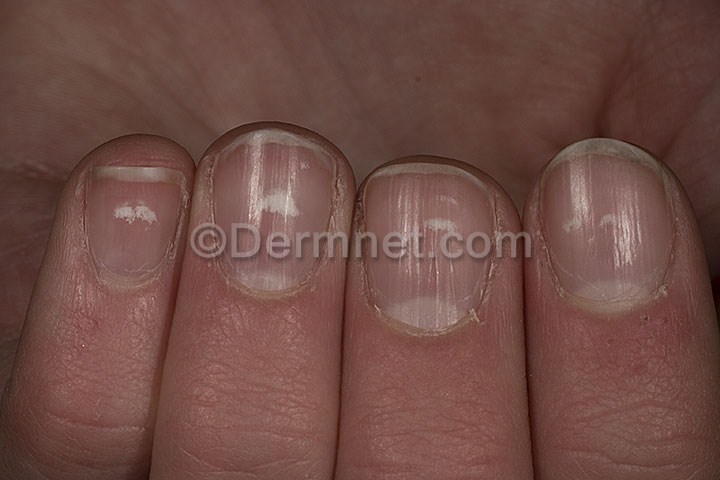
Disease: Nail Fungus and other Nail Disease